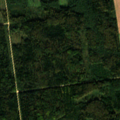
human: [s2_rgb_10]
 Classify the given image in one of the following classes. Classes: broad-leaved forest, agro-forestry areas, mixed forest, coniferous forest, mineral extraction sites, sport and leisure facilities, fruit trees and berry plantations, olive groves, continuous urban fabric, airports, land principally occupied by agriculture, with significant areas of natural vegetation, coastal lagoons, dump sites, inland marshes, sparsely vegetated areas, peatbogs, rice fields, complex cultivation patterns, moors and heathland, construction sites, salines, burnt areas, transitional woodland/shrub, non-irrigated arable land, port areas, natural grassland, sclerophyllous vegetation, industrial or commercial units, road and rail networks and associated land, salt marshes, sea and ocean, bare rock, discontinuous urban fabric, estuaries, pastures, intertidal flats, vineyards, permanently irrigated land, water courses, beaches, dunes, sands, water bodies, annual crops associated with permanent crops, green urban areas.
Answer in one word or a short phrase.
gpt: non-irrigated arable land, coniferous forest, mixed forest, transitional woodland/shrub